Question: <URL>
ran the following code and
installed twilio npm package
> npm install twilio
In my provider i have imported by specifying
> import * as twilio from 'twilio'
when i run by ionic serve --verbose
my console show an error that it cannot find module '../../package.json'
eventhough the library file has one, I will attach an image for reference

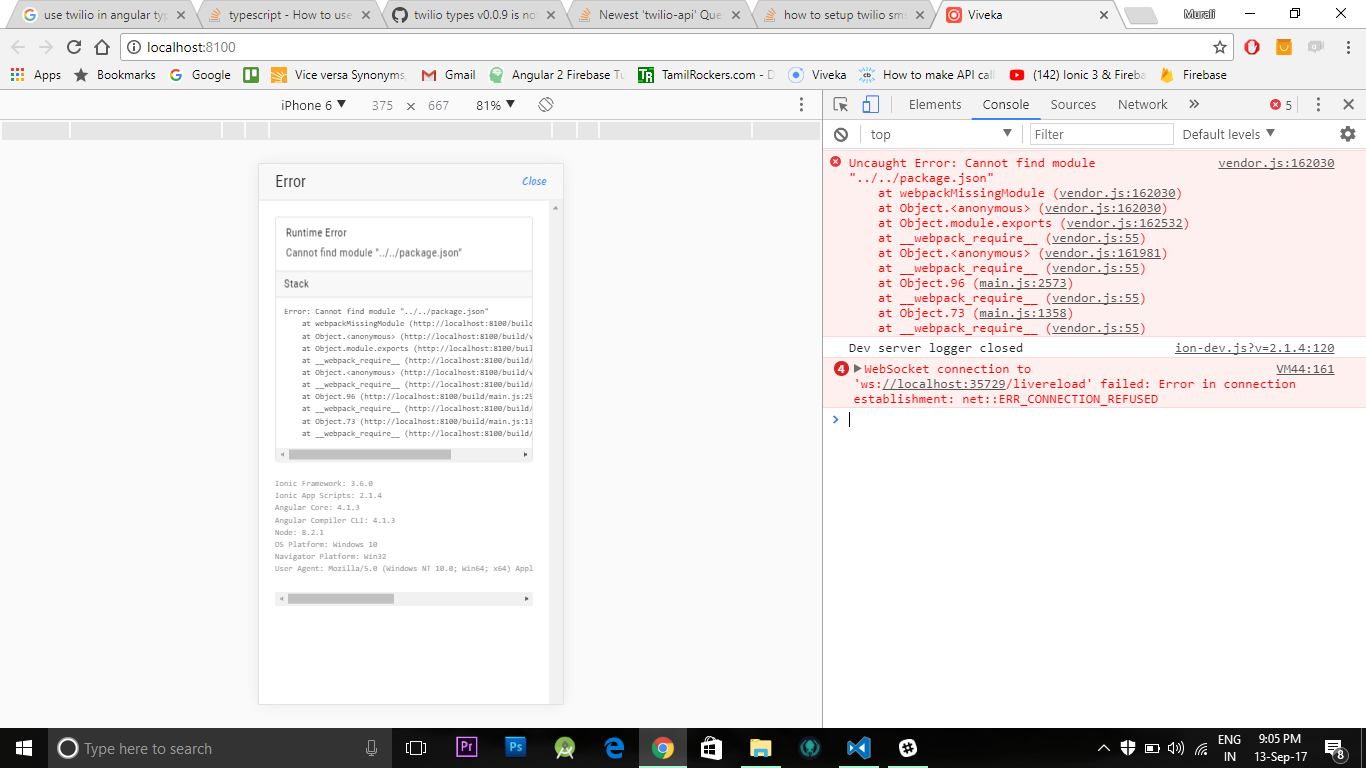
Answer: Twilio developer evangelist here.
The main Twilio Node.js module is not intended for use in a front end application so is unlikely to work well for you there. You are most likely getting that error as the Twilio module relies on some core Node modules that are unavailable in a browser environment.
It is not a good idea to try to use Twilio APIs from the client side as you expose your account credentials which would allow a malicious attacker to use your account for their own purposes.
Instead, we recommend you build a server that interacts with the Twilio API and that you make calls to from your own front end. If you are trying to use any of the Twilio client side SDKs, like <URL> for those services though.
In Node.js I just did a quick test for importing the Twilio module using TypeScript 2.6.2. This worked for me:
'''
import { Twilio } from 'twilio';
const client = new Twilio("MY_ACCOUNT_SID", "MY_AUTH_TOKEN");
client.messages.each({ limit: 10 }, function(message) {
console.log(message.body);
});
'''